Aerial crown-view tile of a tropical tree (Barro Colorado Island, Panama), acquired 20240918:
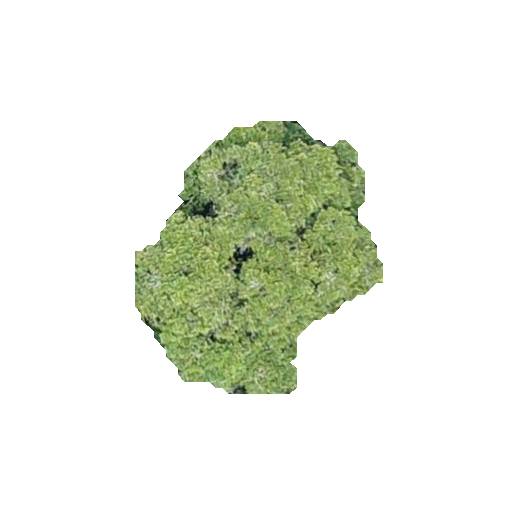
Species: Sloanea terniflora
GBIF accepted scientific name: Sloanea terniflora
Crown area: 71.39 m²